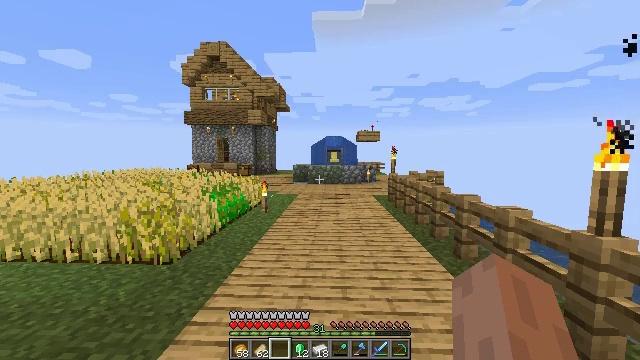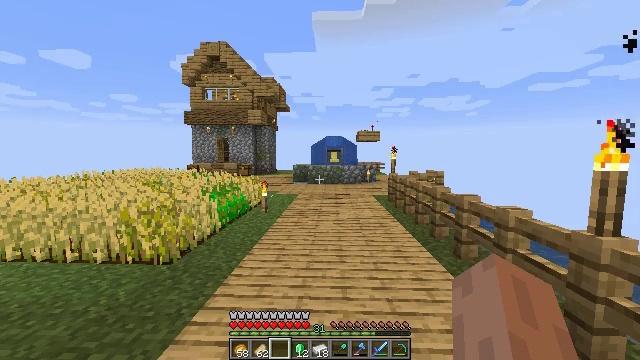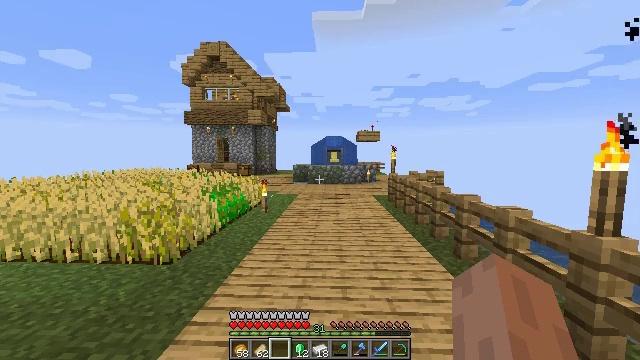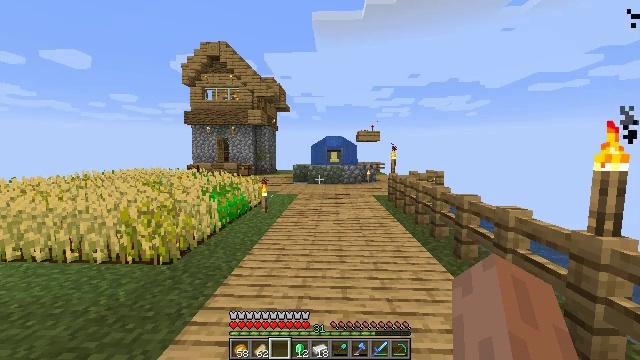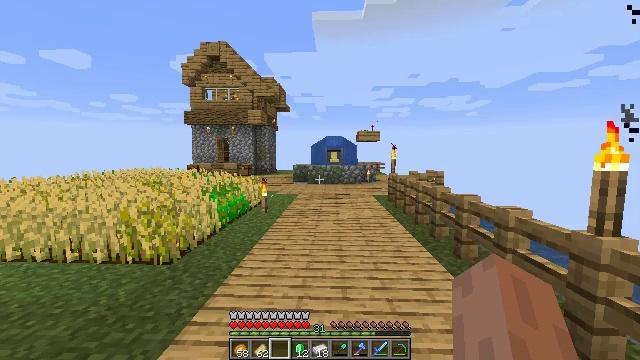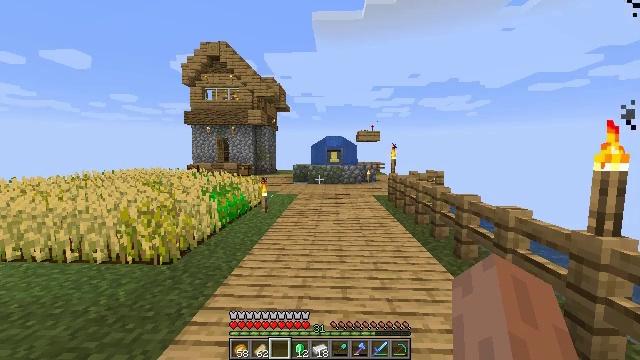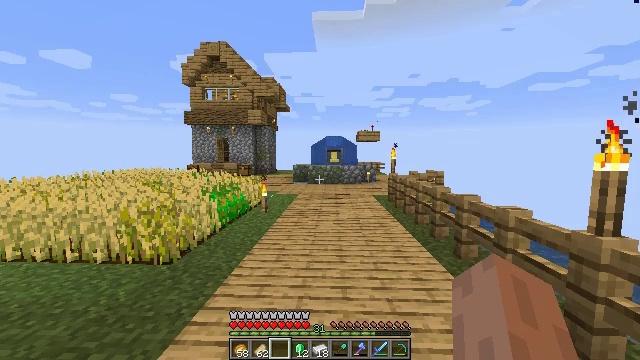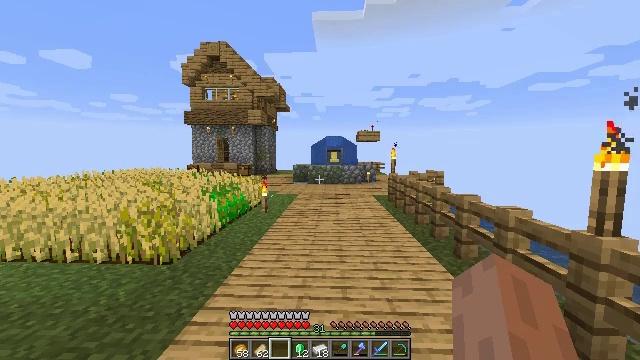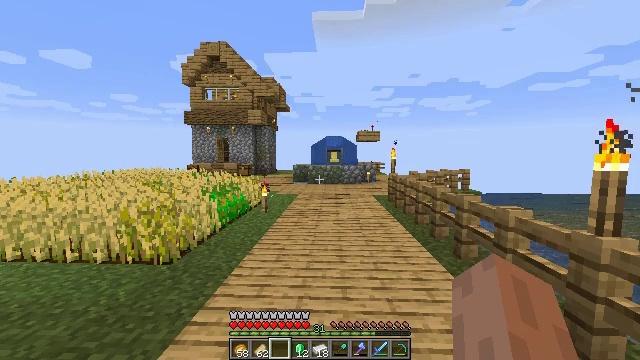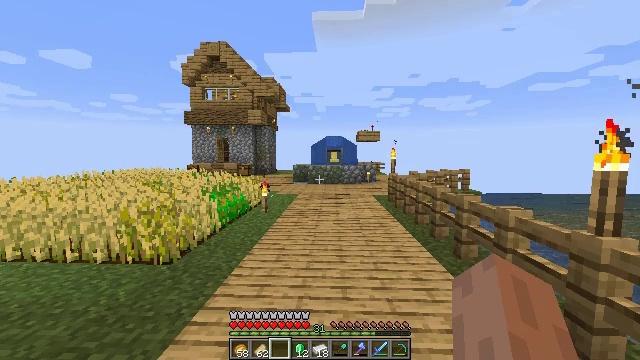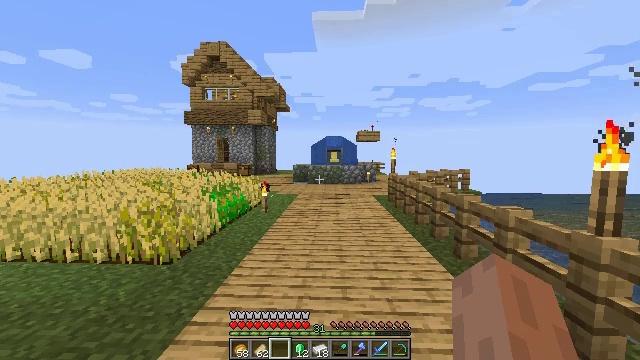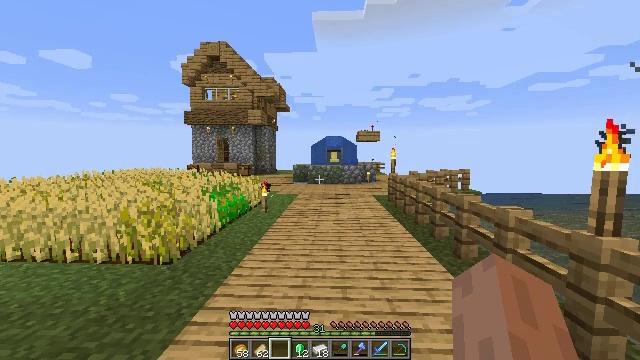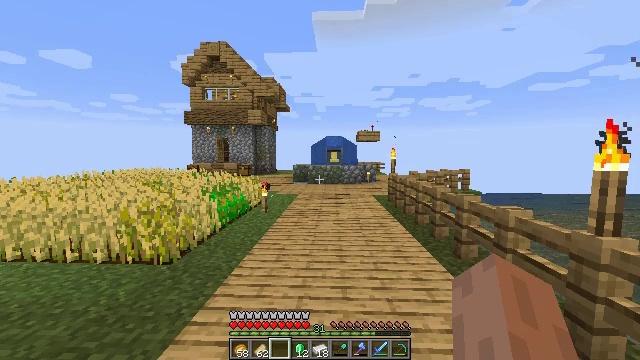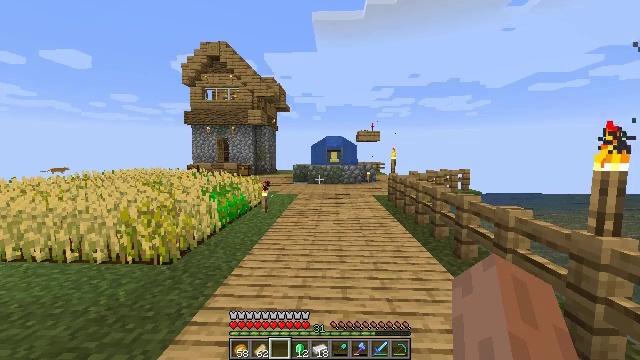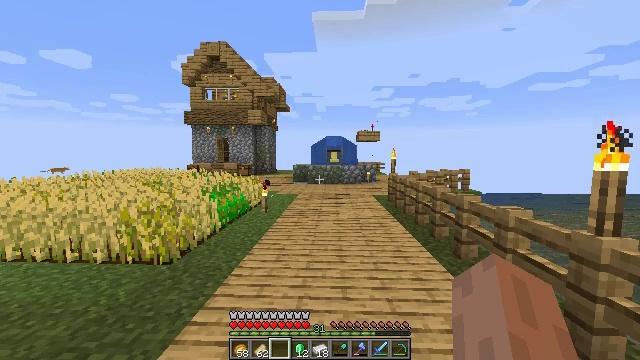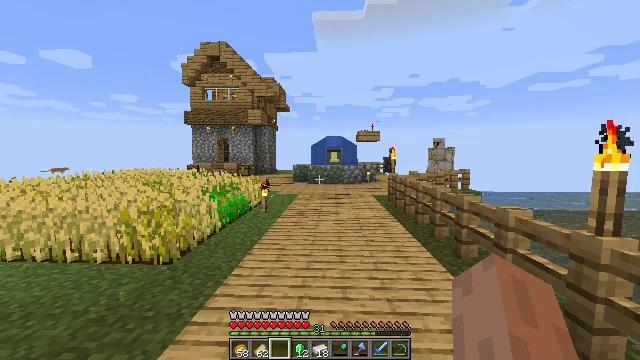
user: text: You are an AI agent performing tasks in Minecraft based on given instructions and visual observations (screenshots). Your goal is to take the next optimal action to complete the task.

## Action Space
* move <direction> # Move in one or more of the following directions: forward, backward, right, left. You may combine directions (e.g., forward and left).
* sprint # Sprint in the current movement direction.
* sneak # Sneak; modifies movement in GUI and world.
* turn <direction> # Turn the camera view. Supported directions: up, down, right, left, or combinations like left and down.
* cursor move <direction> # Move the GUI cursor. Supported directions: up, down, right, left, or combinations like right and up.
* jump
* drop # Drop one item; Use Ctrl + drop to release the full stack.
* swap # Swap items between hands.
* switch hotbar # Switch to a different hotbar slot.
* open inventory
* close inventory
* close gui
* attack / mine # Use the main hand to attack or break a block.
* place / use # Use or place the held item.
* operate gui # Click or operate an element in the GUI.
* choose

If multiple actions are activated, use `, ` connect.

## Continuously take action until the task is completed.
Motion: motion action
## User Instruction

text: Remove the oak fence from its place.
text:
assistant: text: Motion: no_op
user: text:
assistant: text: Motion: no_op
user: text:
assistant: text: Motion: no_op
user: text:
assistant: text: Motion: no_op
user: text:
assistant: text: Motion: no_op
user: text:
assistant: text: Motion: no_op
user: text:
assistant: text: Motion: no_op
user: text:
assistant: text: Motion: no_op
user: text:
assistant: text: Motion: no_op
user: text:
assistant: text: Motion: no_op
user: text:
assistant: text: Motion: no_op
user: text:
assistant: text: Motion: no_op
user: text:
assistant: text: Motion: no_op
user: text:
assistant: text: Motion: no_op
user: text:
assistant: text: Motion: no_op
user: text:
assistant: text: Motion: no_op
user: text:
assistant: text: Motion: no_op
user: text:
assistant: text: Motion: no_op
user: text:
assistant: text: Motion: no_op
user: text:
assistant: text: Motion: no_op
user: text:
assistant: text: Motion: no_op
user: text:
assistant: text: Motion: no_op
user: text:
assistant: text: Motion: no_op
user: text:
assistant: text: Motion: no_op
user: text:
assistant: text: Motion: no_op
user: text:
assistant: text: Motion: no_op
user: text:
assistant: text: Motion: no_op
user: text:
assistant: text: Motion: no_op
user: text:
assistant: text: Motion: no_op
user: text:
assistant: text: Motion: no_op